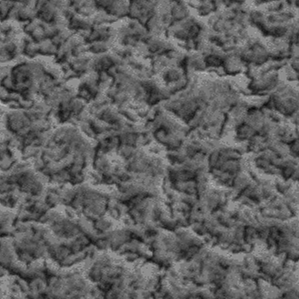
Label: frost